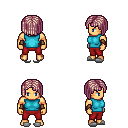
a pixel art fantasy rpg character, male body template, human, tanned skin, teal sleeveless shirt, red pants, white blonde pageboy hairstyle, cloth bracers, white slippers, four views (front, back, left, right), 2x2 character sprite sheet, small pixel art, hard edges, no anti-aliasing